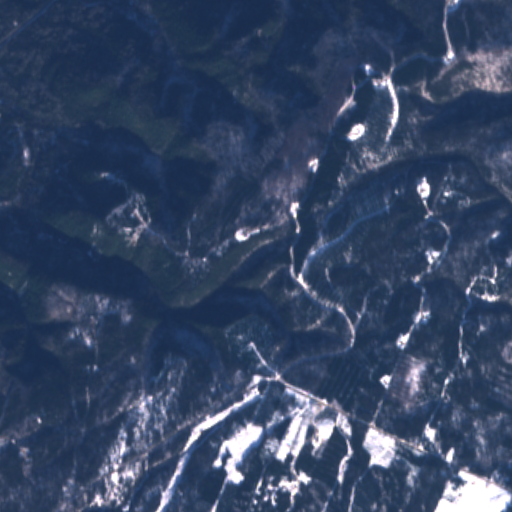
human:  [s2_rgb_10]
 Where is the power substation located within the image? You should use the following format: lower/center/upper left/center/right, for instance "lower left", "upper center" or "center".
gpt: The power substation is located in the lower center of the image.
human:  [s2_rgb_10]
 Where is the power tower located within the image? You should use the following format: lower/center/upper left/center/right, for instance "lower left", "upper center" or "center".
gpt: The power tower is located in the lower center of the image.
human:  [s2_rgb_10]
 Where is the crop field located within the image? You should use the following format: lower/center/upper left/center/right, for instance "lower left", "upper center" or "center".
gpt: There is no crop field in the image.